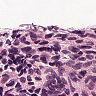
Metastatic tissue present: no